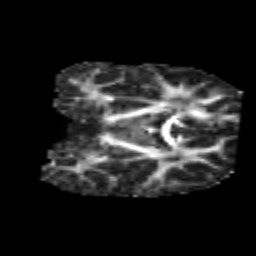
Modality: FA
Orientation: coronal
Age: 6
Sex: female
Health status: healthy